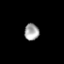
Tissue: prostate
Cell type: T cells
Senescence score: 0.684
Nuclear area (px): 238
Mean DAPI intensity: 163.479